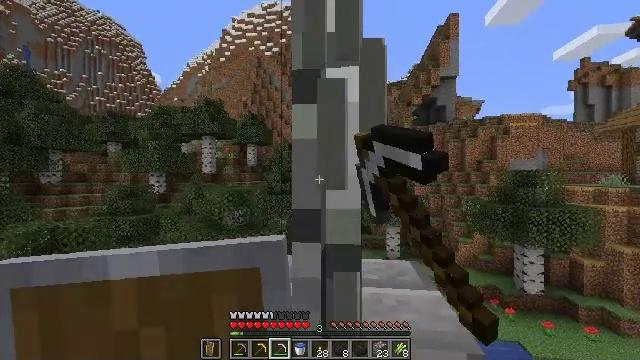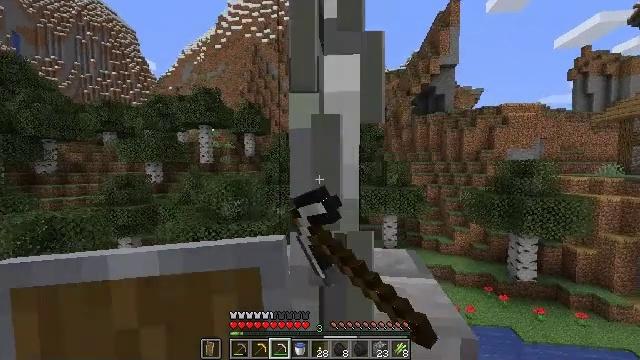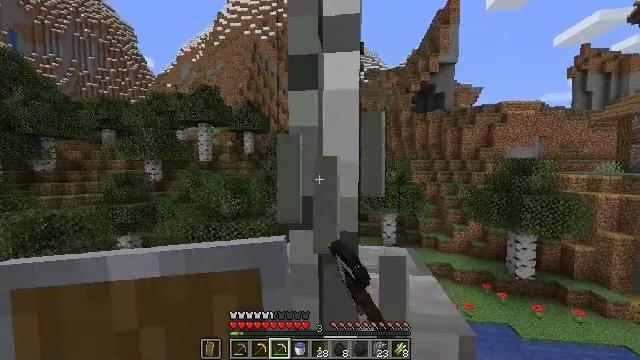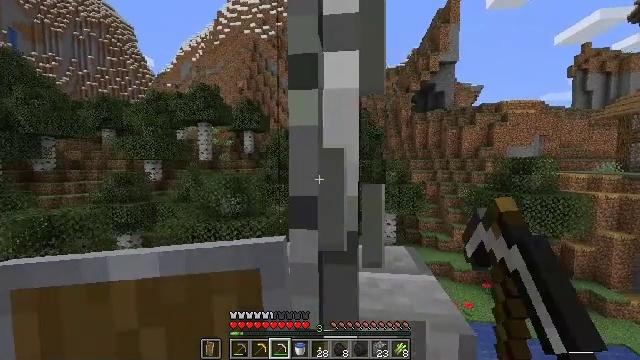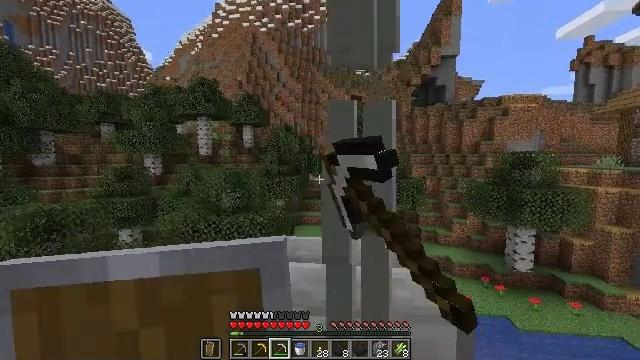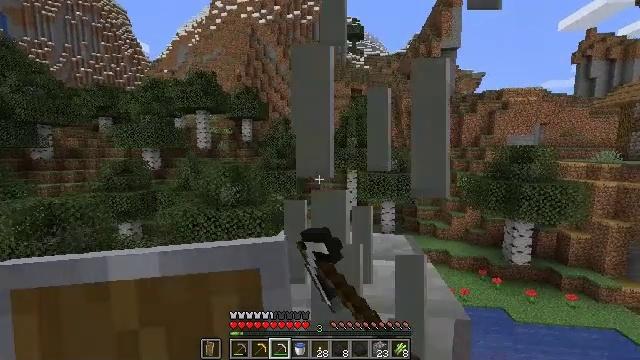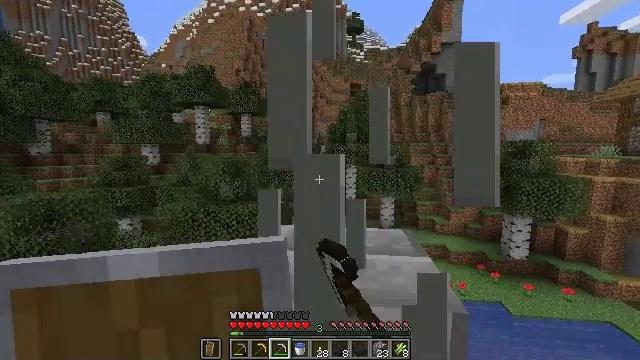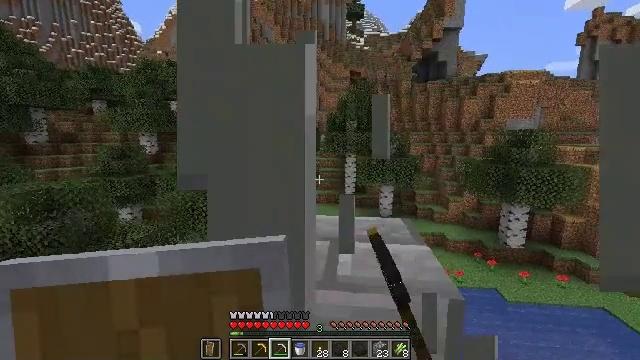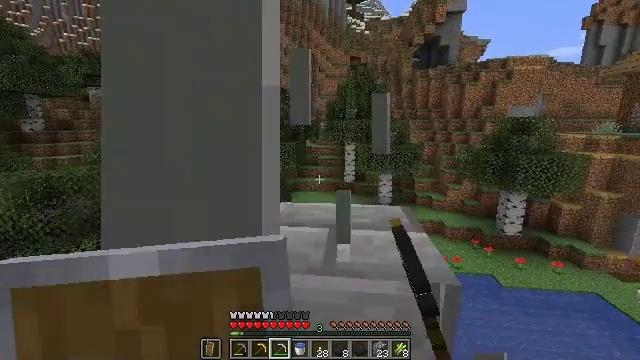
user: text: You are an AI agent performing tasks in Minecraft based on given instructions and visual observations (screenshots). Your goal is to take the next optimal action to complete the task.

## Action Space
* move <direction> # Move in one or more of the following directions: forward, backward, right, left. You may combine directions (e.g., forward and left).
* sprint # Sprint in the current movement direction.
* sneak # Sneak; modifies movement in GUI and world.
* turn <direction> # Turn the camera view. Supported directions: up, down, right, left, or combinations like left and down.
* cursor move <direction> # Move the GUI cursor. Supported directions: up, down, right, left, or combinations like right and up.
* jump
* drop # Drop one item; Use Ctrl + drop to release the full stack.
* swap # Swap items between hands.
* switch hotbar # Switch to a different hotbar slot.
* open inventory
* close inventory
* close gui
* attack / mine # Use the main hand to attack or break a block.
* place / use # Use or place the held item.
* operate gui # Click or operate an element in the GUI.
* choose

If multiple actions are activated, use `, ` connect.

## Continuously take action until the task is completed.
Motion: motion action
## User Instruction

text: Attack the iron bars to collect them.
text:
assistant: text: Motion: turn down, attack / mine
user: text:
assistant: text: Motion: attack / mine
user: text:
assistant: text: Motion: attack / mine
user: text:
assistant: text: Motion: turn down, attack / mine
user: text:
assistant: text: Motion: turn down, attack / mine
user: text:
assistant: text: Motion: turn down, attack / mine
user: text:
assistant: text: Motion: turn down, attack / mine
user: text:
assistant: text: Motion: turn down, attack / mine
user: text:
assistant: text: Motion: attack / mine